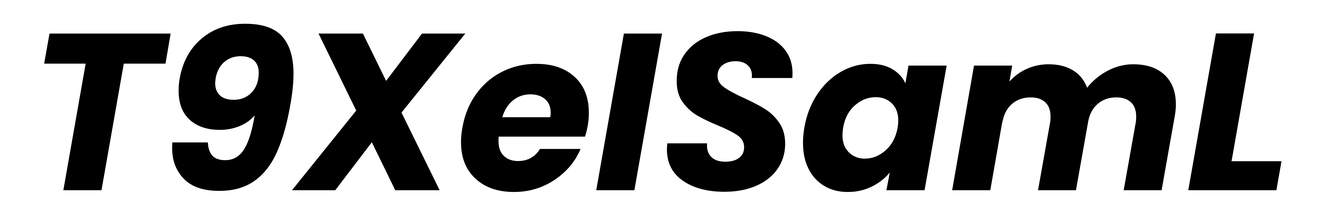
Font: Poppins-BoldItalic